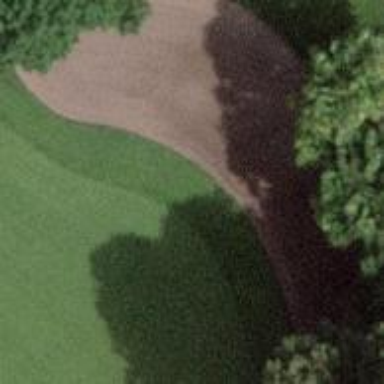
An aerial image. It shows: Golf bunker.